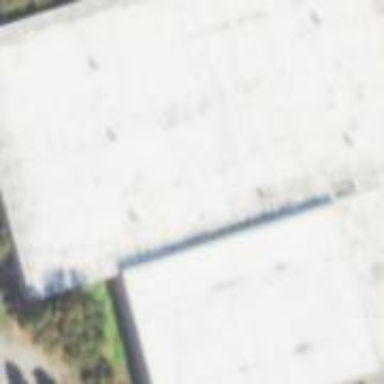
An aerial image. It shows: Warehouse.